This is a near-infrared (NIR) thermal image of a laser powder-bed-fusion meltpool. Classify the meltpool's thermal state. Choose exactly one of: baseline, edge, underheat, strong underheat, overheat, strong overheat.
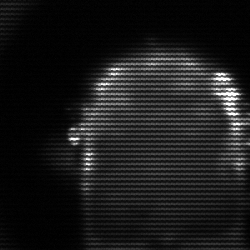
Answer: baseline